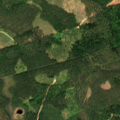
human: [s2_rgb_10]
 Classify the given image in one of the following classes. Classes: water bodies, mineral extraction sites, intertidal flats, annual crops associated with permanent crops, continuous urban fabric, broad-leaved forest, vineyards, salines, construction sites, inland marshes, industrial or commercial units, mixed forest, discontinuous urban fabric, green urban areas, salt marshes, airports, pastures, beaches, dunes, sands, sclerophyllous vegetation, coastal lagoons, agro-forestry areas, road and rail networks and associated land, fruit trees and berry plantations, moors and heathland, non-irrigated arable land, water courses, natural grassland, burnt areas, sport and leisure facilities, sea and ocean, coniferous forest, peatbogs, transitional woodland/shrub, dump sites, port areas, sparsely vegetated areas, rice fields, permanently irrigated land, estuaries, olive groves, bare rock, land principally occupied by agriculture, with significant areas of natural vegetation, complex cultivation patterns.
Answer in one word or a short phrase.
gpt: coniferous forest